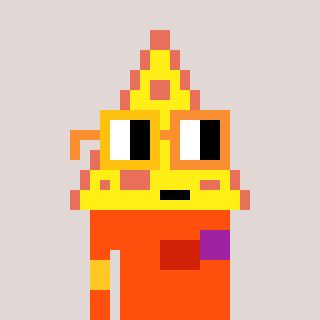
a pixel art character with square yellow and orange glasses, a pizza-shaped head and a orange-colored body on a warm background